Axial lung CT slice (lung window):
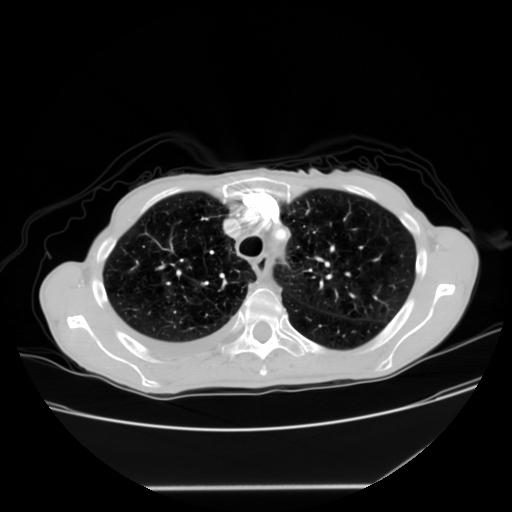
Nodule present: no